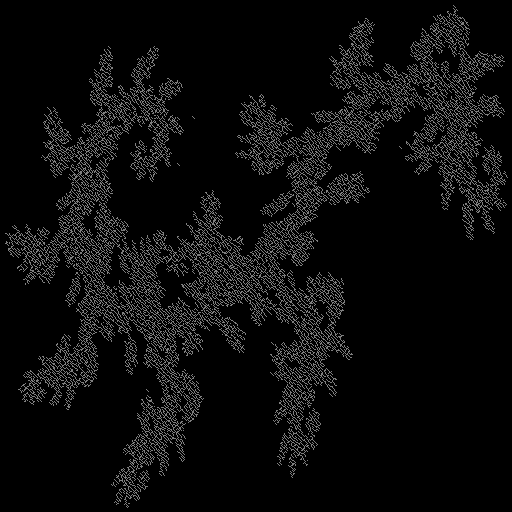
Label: greygoldenrod